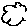
Label: cloud